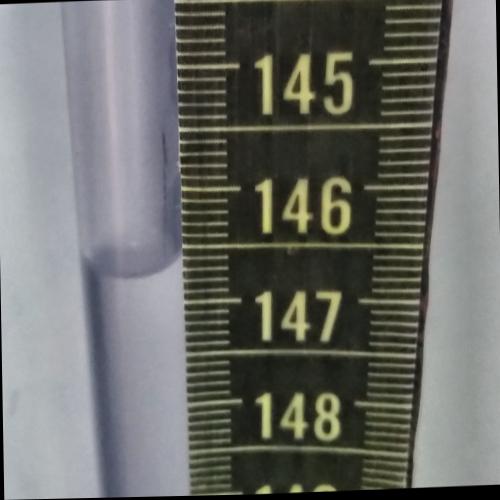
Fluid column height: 146.7 cm